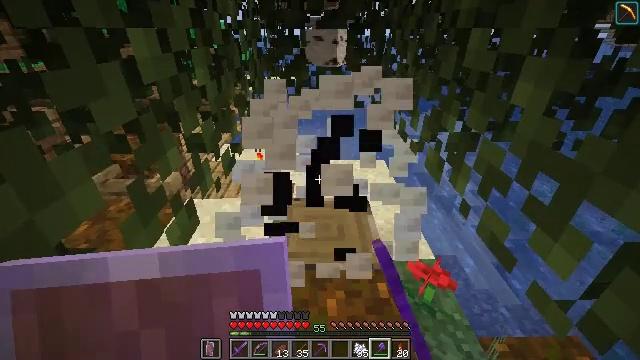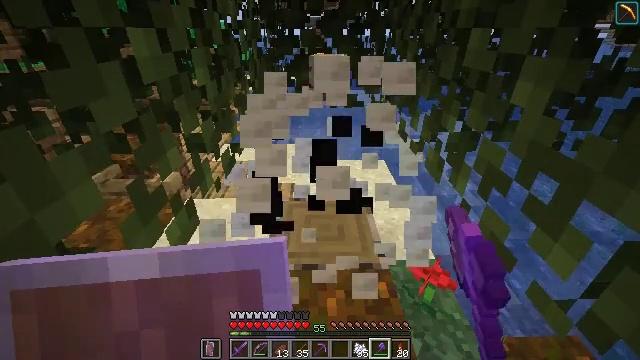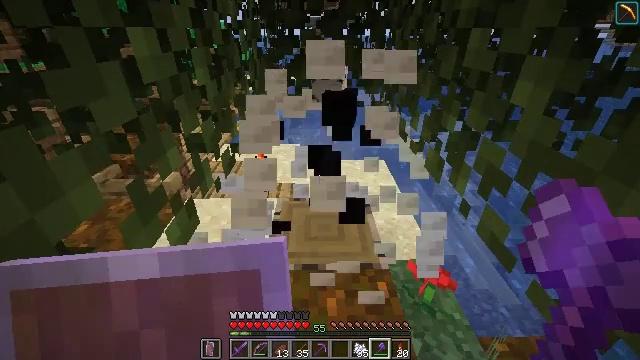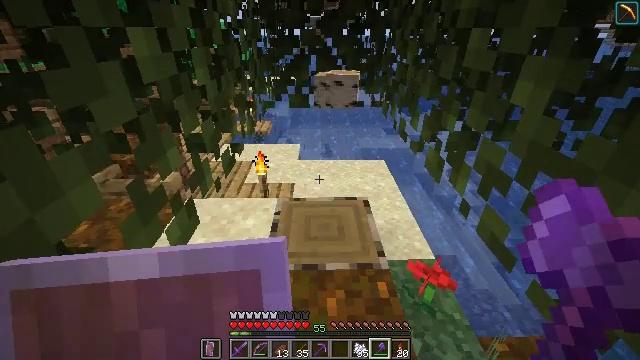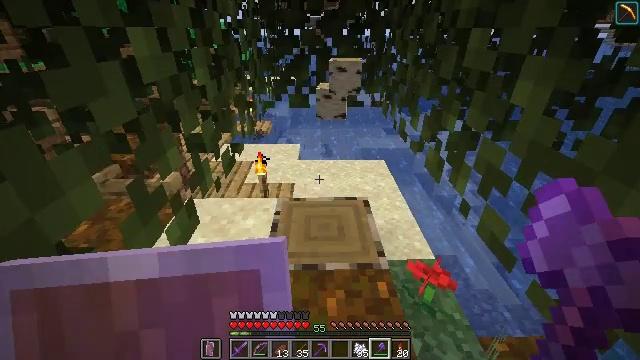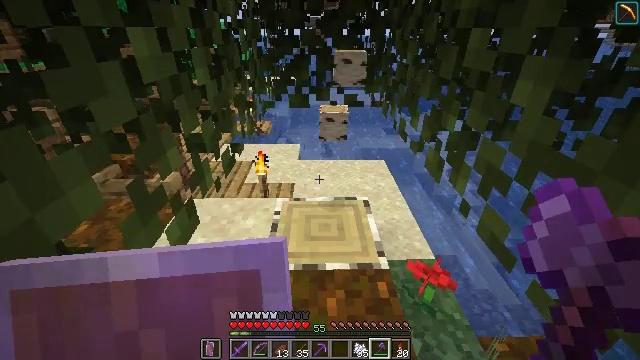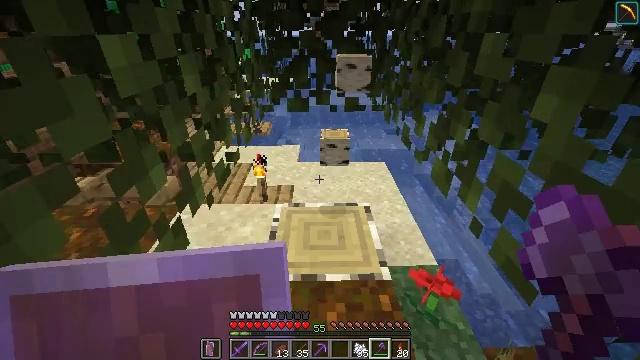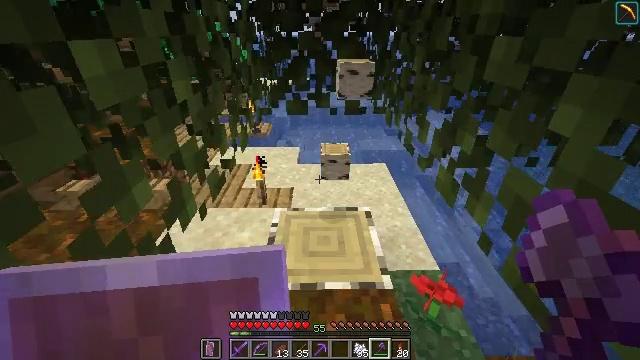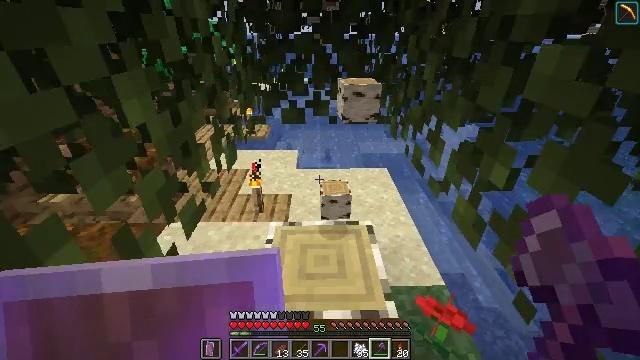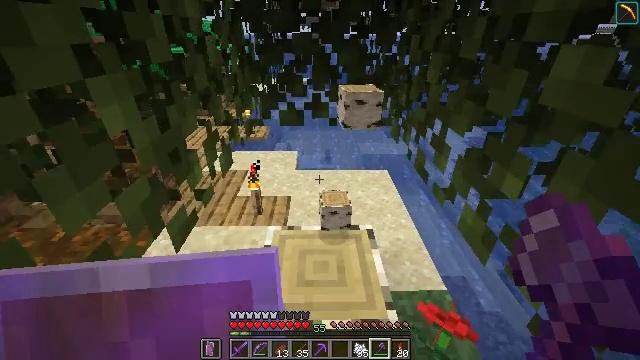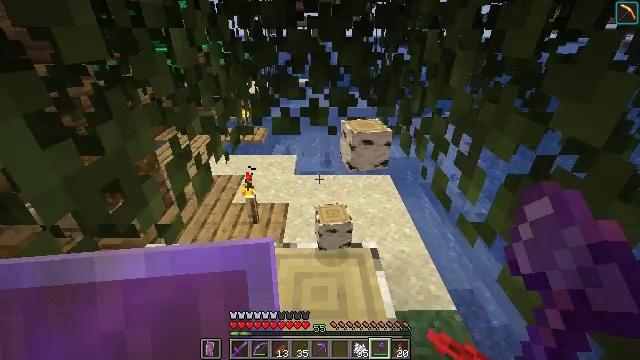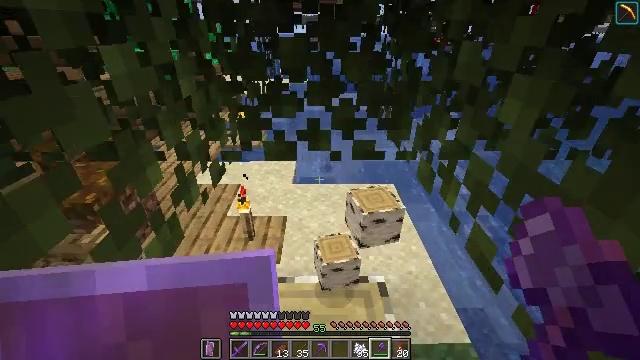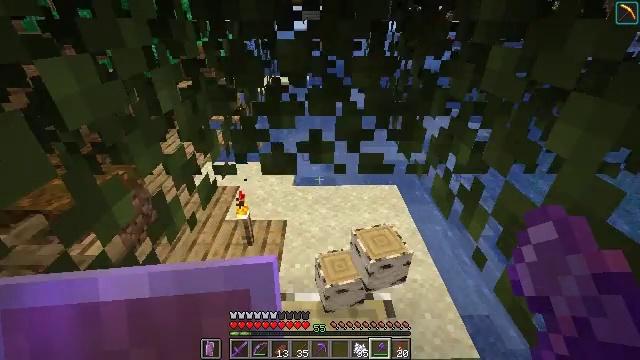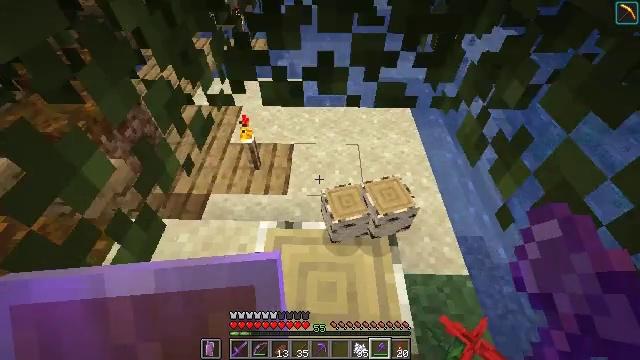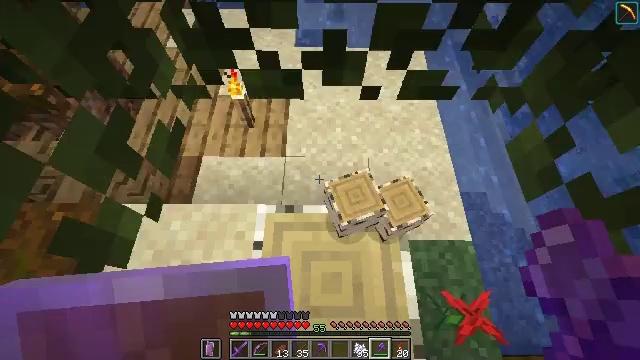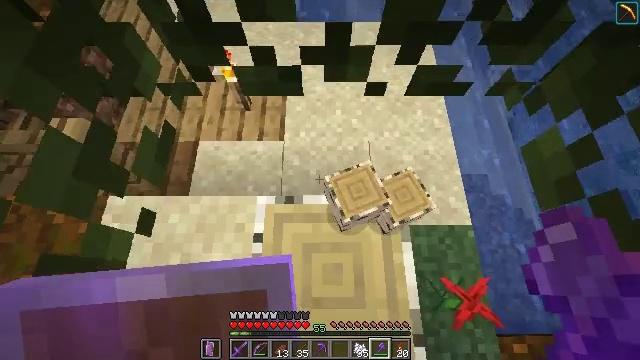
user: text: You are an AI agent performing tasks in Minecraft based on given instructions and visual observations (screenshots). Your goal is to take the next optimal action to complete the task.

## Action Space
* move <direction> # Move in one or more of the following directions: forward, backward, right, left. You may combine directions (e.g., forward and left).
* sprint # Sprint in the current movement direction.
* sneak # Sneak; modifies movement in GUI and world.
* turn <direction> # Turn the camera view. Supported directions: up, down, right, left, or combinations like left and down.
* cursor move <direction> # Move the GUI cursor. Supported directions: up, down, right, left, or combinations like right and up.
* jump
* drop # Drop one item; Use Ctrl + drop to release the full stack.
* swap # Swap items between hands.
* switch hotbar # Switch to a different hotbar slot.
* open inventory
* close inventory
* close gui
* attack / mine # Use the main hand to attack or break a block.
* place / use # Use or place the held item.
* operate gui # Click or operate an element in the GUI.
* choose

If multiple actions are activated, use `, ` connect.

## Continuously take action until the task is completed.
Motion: motion action
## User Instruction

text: Chop down the birch log.
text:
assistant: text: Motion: attack / mine
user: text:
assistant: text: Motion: attack / mine
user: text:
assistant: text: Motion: no_op
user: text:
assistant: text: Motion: no_op
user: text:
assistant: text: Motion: no_op
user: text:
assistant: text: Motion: move forward
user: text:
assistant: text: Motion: move forward
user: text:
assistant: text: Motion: move forward
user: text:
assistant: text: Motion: move forward
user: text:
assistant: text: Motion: move forward
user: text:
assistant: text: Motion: move forward
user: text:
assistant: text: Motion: move forward
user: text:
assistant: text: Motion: move forward, turn left and down
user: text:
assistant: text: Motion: move forward, turn down
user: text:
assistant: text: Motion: move forward, turn down
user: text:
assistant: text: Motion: move forward, turn down
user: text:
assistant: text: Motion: turn down
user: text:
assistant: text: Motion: turn down
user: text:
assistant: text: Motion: turn down
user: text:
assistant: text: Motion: turn down
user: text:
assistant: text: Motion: no_op
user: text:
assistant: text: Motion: no_op
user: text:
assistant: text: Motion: no_op
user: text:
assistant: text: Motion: no_op
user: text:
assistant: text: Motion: no_op
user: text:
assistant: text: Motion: no_op
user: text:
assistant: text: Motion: no_op
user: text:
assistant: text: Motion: no_op
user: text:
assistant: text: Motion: no_op
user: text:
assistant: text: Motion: move back